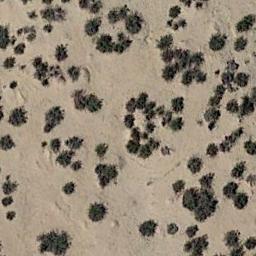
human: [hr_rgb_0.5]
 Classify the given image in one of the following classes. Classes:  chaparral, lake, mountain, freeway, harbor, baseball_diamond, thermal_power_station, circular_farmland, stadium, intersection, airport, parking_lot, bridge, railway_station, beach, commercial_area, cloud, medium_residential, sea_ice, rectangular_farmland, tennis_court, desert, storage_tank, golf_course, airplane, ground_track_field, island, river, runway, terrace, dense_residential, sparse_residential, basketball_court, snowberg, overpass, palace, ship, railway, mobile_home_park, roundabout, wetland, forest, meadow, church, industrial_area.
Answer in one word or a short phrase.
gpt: chaparral